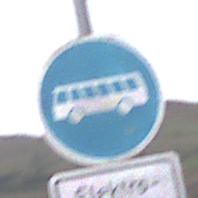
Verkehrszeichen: Busssonderstreifen
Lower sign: BesondereFahrzeugeUndTransportgueter11
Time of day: Midday
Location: Outdoor (Nature)
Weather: Overcast
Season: NotSpecified
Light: Natural